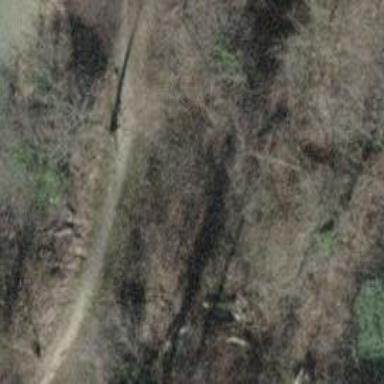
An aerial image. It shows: Unpaved path.